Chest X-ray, PA view. Patient: 56 years old, sex F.
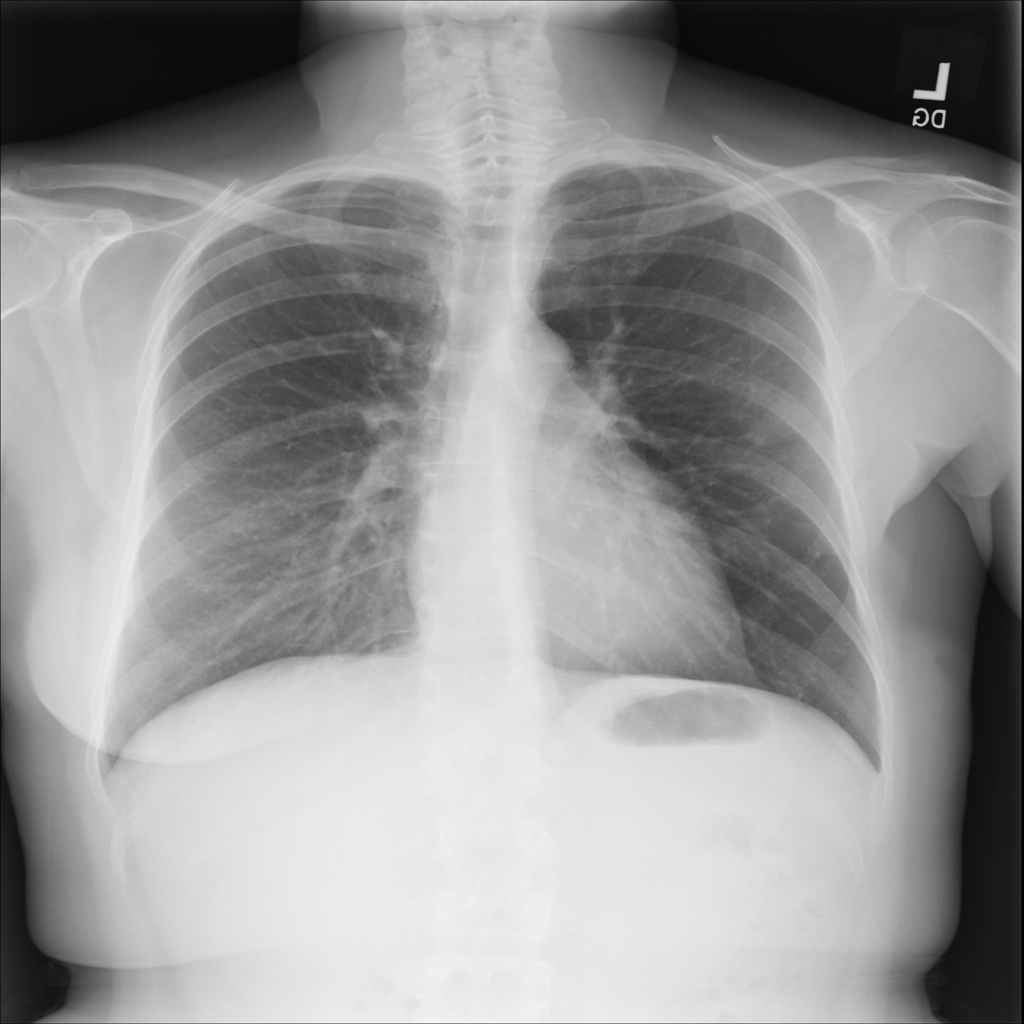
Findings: No Finding